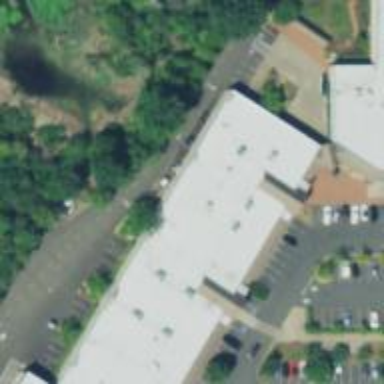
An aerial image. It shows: Retail building.